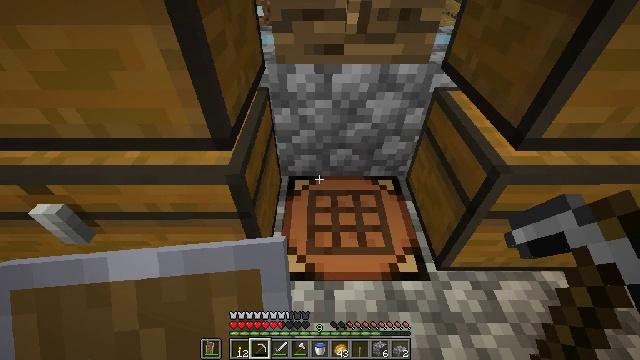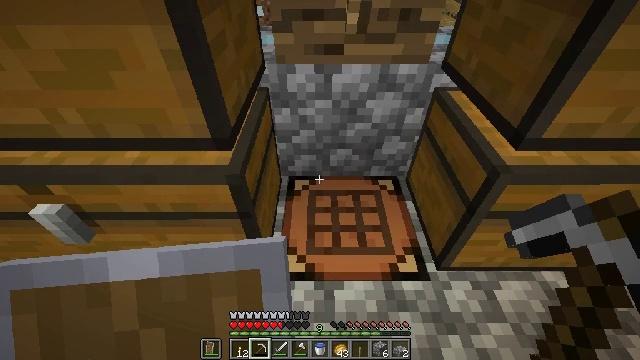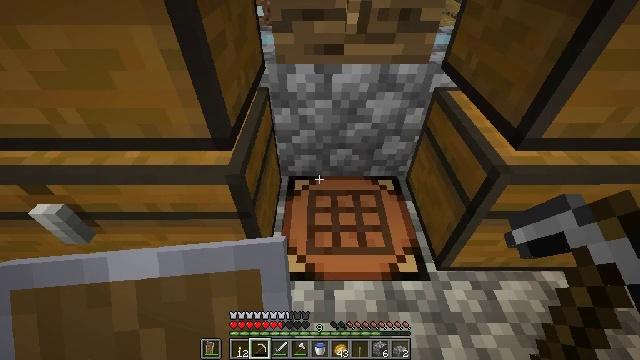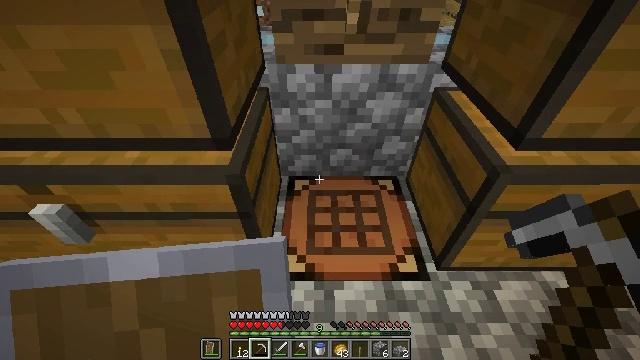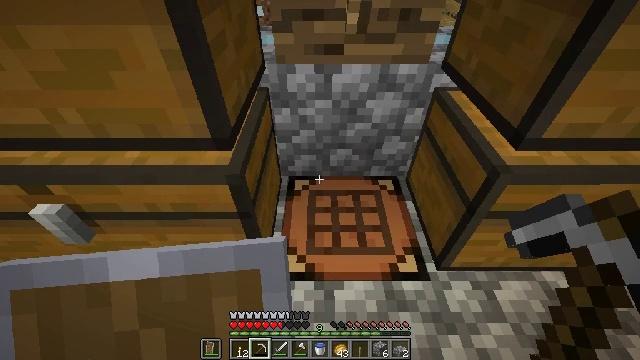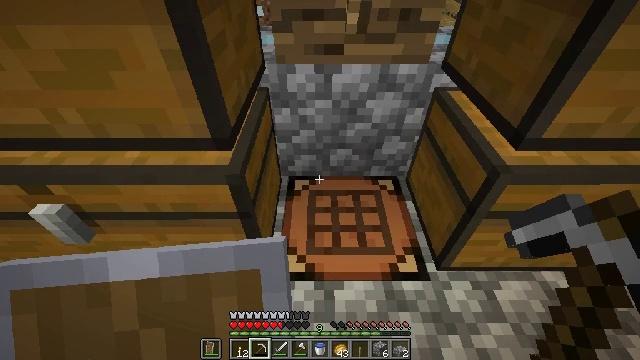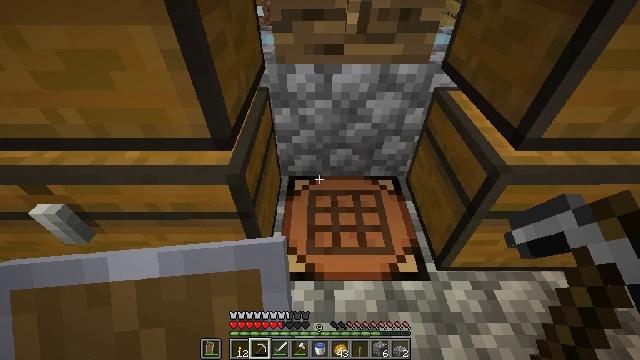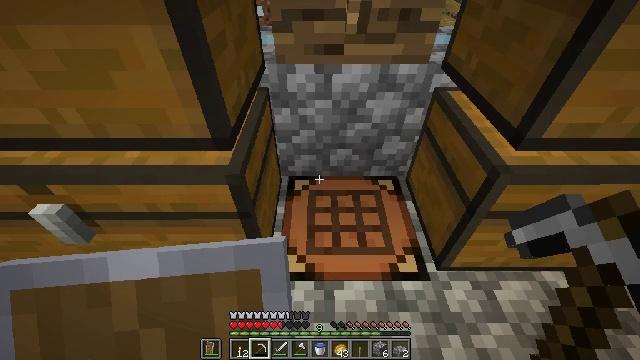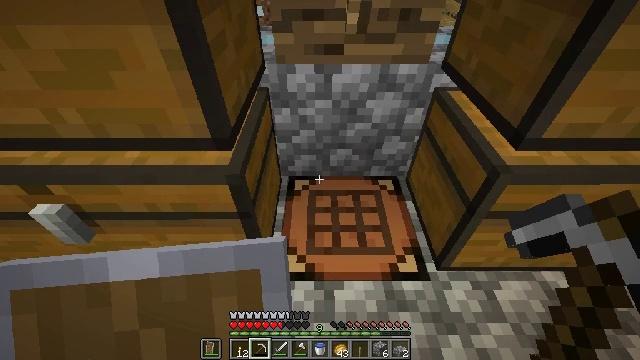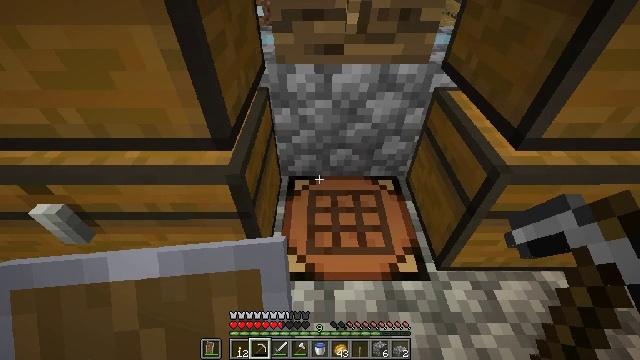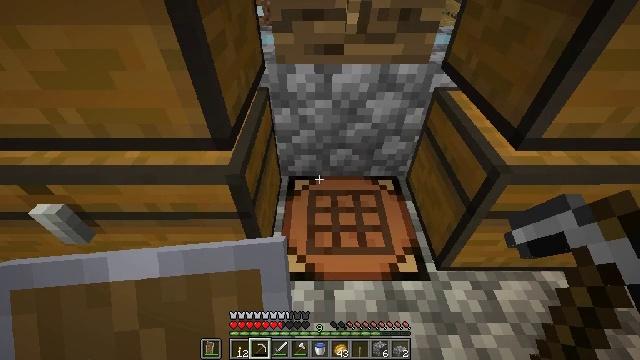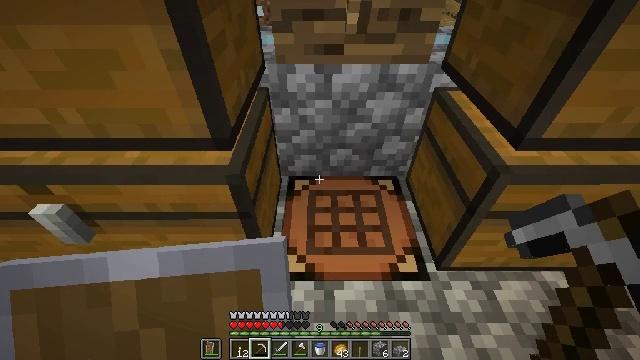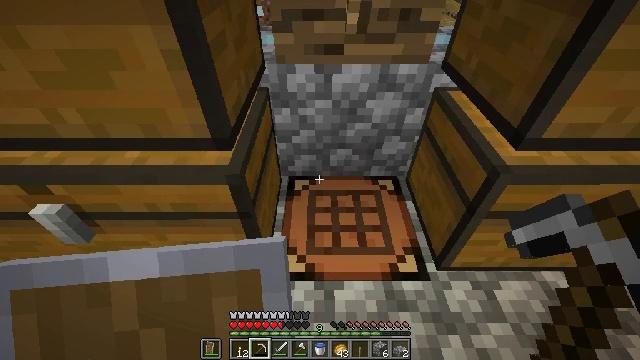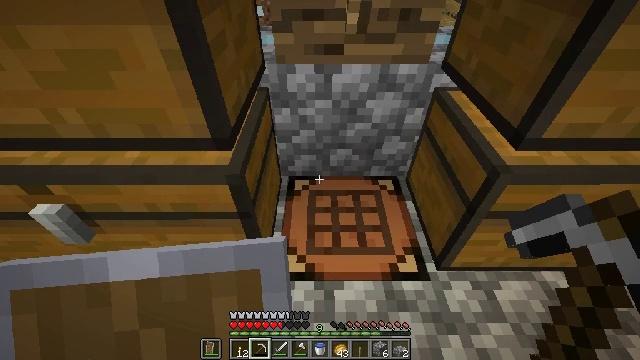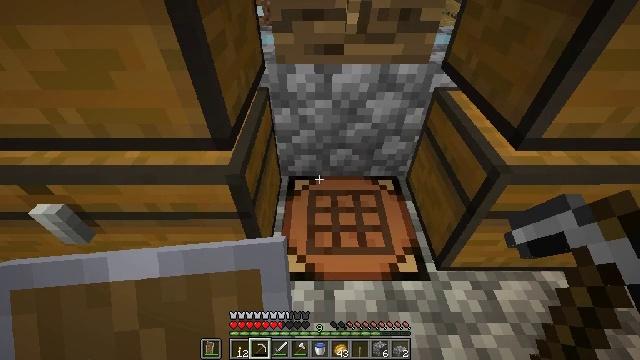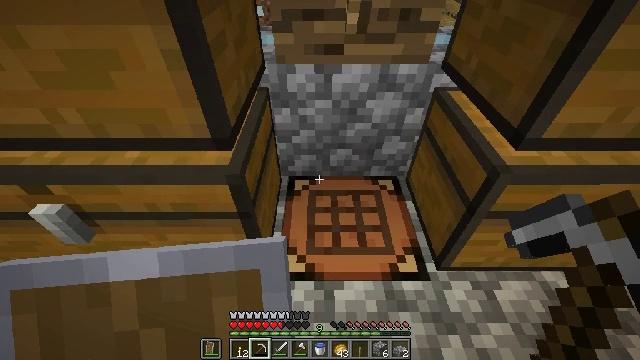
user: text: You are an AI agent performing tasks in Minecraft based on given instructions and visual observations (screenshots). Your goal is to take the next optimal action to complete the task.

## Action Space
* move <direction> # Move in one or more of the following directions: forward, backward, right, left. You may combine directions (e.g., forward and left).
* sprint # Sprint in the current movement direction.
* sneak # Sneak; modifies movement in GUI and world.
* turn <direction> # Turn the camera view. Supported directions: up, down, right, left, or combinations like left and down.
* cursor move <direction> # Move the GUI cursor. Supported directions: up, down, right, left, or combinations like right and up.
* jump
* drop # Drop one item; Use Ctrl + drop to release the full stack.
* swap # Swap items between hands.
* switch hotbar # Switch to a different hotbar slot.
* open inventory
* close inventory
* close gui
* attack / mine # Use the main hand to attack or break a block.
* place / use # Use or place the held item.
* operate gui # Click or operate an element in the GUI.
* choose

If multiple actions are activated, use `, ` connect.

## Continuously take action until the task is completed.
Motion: motion action
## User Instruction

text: Use the crafting table interface to craft a repeater.
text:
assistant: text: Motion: no_op
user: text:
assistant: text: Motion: no_op
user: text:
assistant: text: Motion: no_op
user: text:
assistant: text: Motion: no_op
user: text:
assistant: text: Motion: no_op
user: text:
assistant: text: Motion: no_op
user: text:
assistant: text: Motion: no_op
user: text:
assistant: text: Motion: no_op
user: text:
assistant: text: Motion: no_op
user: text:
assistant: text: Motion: no_op
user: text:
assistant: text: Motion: no_op
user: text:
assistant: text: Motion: no_op
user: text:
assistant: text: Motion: no_op
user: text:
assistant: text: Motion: no_op
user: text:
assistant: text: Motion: no_op
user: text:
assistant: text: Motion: no_op
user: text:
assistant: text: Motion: no_op
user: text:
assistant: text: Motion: no_op
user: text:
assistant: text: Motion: no_op
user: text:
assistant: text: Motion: no_op
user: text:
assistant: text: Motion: no_op
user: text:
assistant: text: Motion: no_op
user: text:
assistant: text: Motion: no_op
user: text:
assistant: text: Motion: no_op
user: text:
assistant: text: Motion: no_op
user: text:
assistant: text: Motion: no_op
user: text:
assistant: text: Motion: no_op
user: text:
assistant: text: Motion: no_op
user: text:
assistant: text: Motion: no_op
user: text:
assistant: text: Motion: no_op